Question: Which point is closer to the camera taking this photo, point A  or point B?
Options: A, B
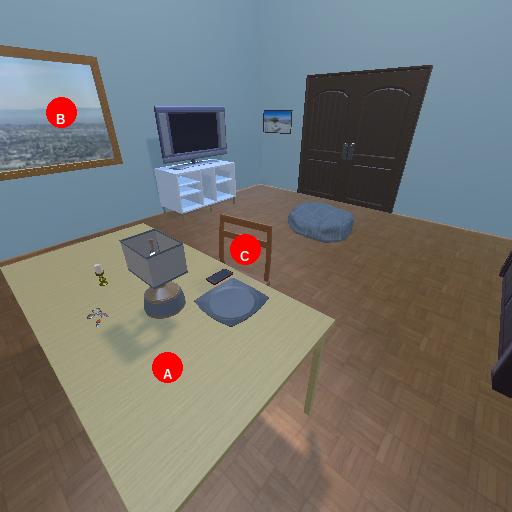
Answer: A